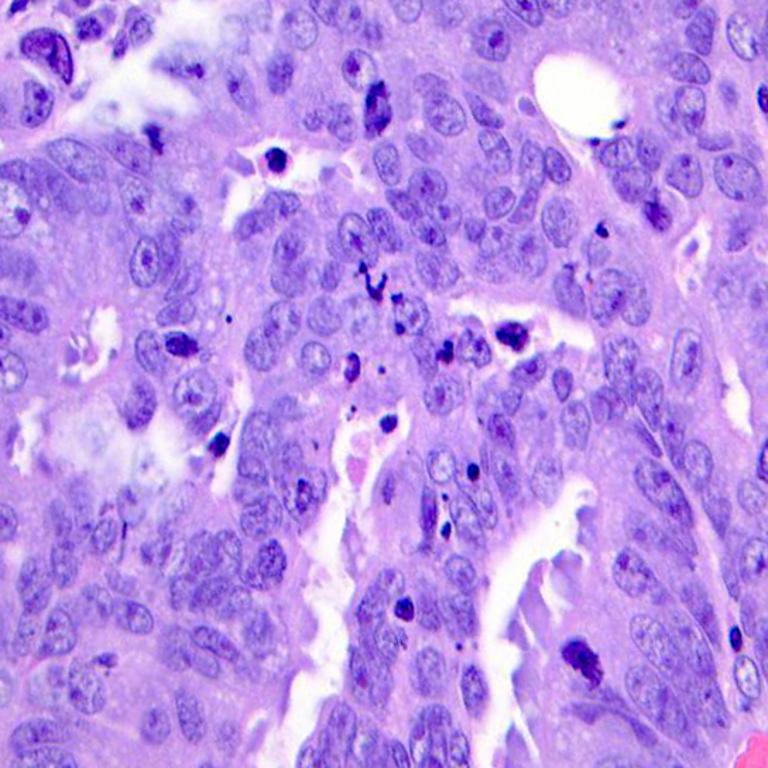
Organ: colon
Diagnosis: adenocarcinomas